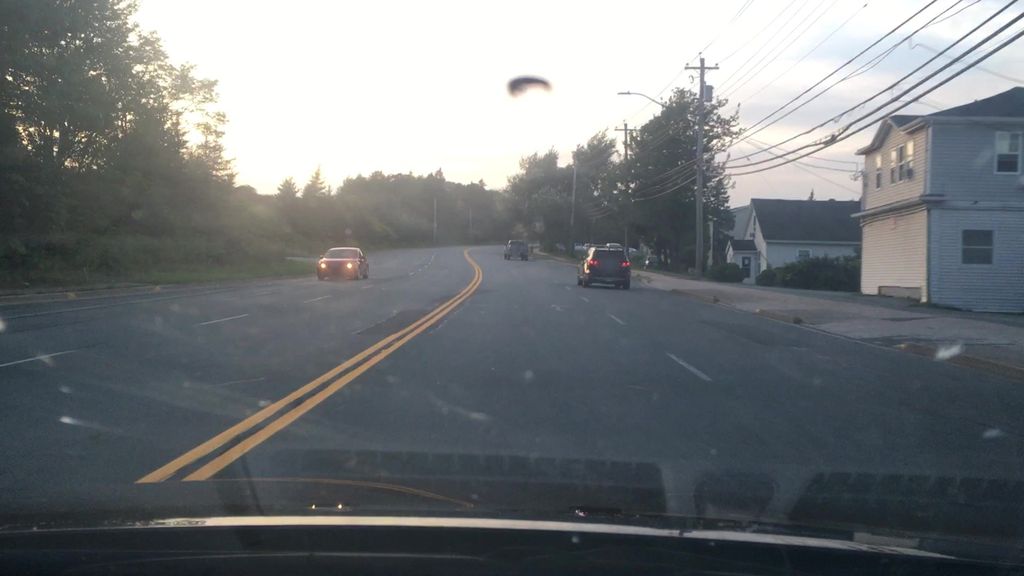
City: halifax